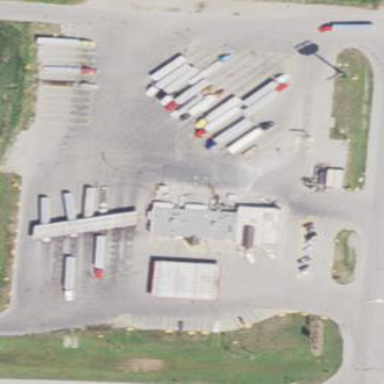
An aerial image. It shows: Commercial area.